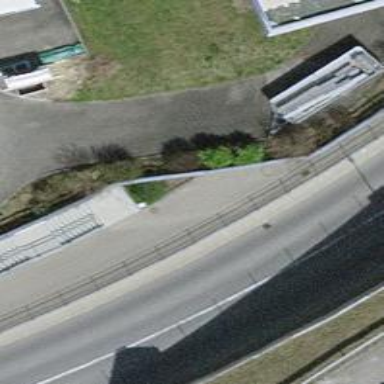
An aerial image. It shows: Road with steps.